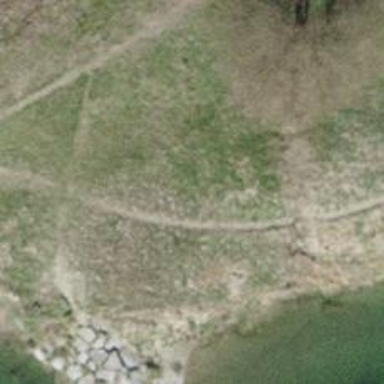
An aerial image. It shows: Path covered in grass.